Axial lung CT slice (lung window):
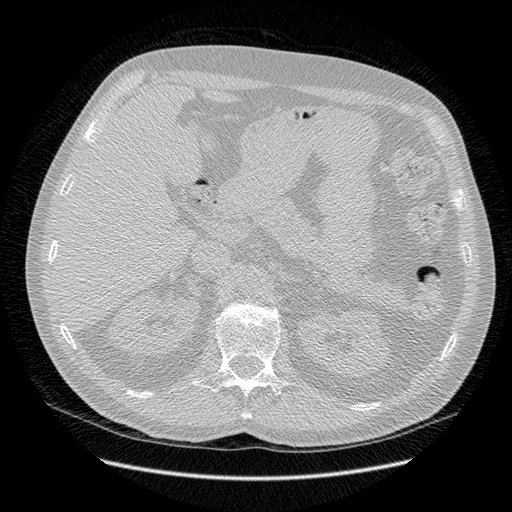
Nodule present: no